Question: this is maybe a duplicate question but I havent seen a working solution for me
My question is how can I get the mouse position within a div?
I dont want the document as origin but the inner div (the pink content div)
so when I move the coursor to the (0|0) coordinate of the pink div I want also the (0|0) coordinates as my origin coordinates

I've setup a jsfiddle <URL>
'''
$('.content').mousemove(function(e){
$('#xCoord').val(e.pageX);
$('#yCoord').val(e.pageY);
});
'''
this wont really work for me ... and I also tried it with
'''
var parentOffset = $(this).parent().offset();
'''
but I just get an offset of 8px returned and the jQuery mousemove offset is undefined
can anyone help me ?
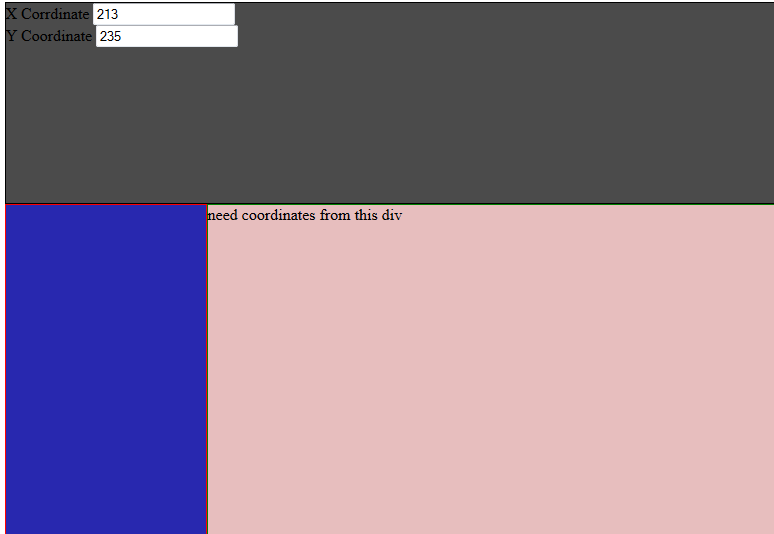
Answer: 'e.pageX' returns the current mouse position referring to the window.
Try this:
'''
var mouseX = e.pageX - $(this).offset().left;
var mouseY = e.pageY - $(this).offset().top;
'''
Updated fiddle: <URL>